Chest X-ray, AP view. Patient: 48 years old, sex F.
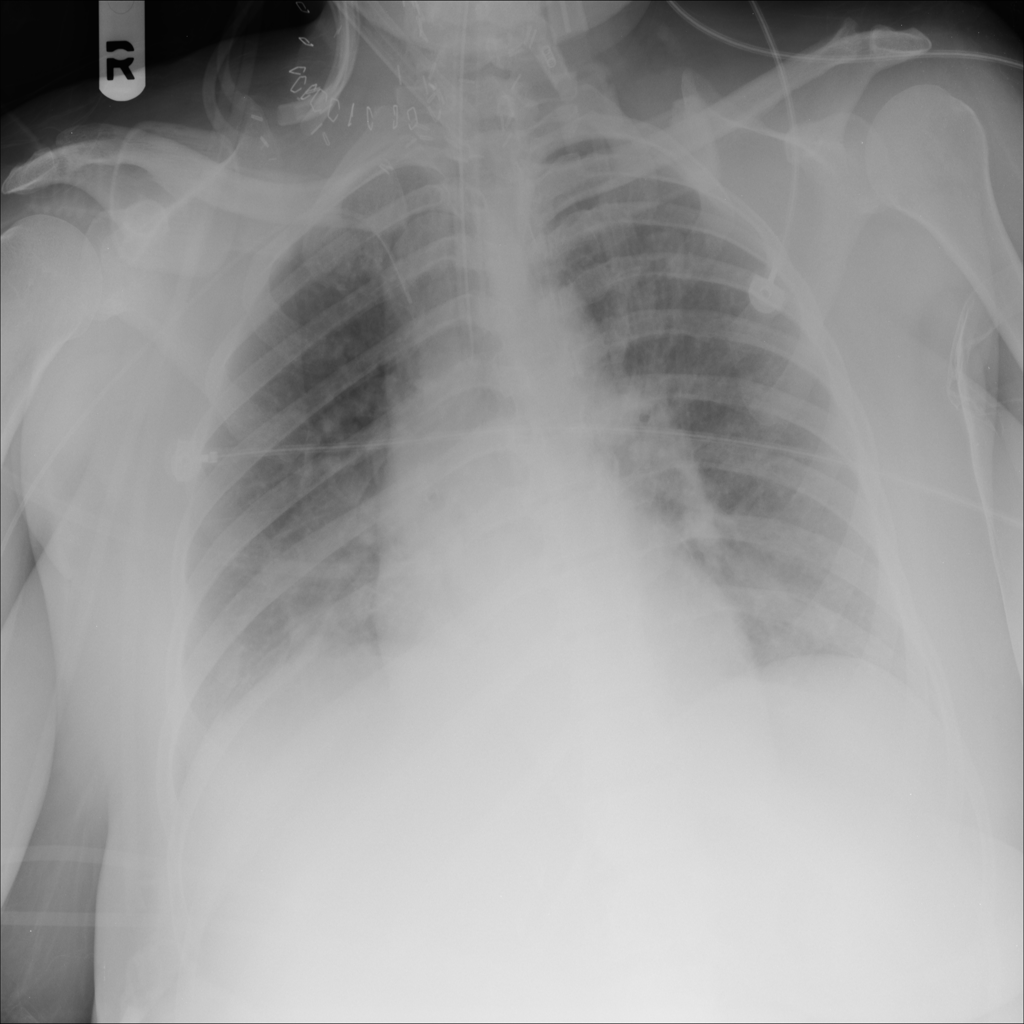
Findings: No Finding